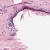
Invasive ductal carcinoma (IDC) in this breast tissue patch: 0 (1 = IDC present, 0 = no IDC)